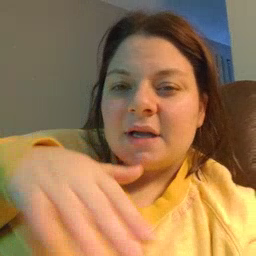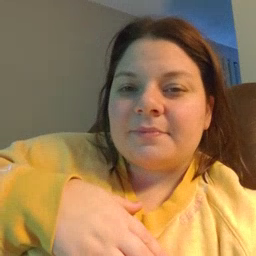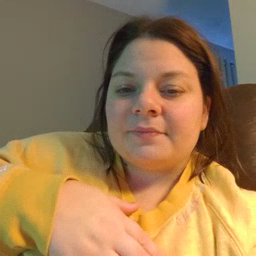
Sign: elephant